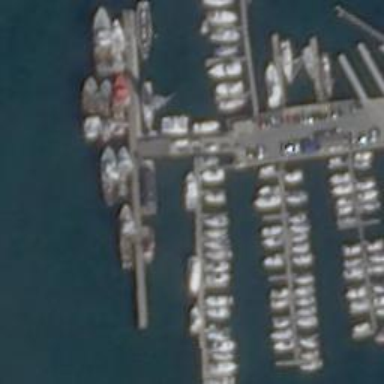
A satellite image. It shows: Man-made pier.